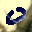
Label: 0